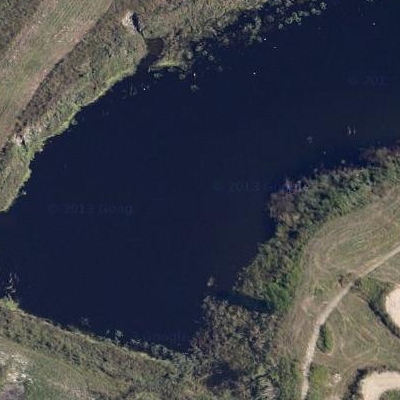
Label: dRiverLake